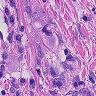
Metastatic tissue present: yes